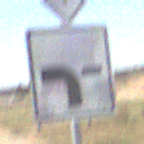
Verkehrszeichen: VerlaufVorfahrtsstrasse6
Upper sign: Vorfahrtsstrasse
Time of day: Midday
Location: Outdoor (RoadRail)
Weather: Clear
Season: Summer
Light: Natural